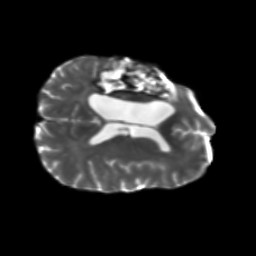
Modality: T2w
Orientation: axial
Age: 42
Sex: male
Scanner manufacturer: siemens
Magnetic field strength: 3 T
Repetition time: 5.47 s
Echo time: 0.0854 s